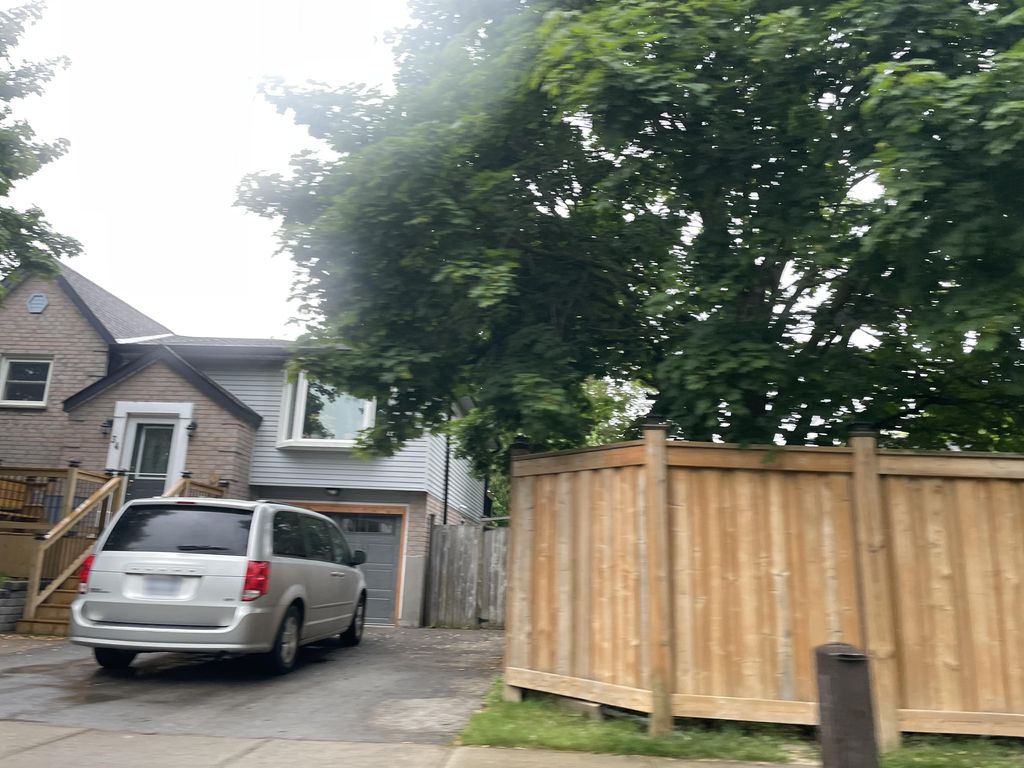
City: kitchener-waterloo